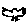
Label: bird